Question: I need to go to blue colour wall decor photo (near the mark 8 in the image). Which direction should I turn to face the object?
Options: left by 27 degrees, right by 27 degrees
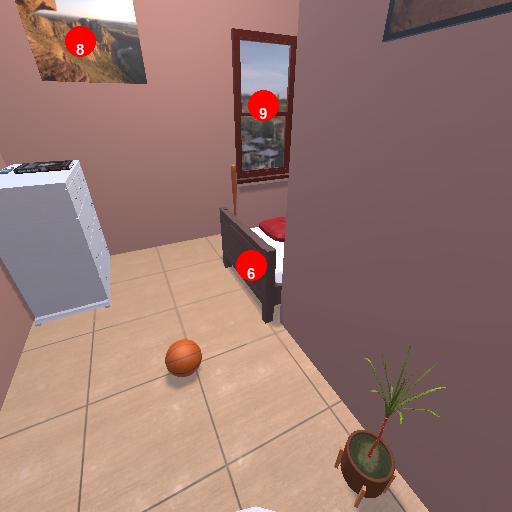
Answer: left by 27 degrees